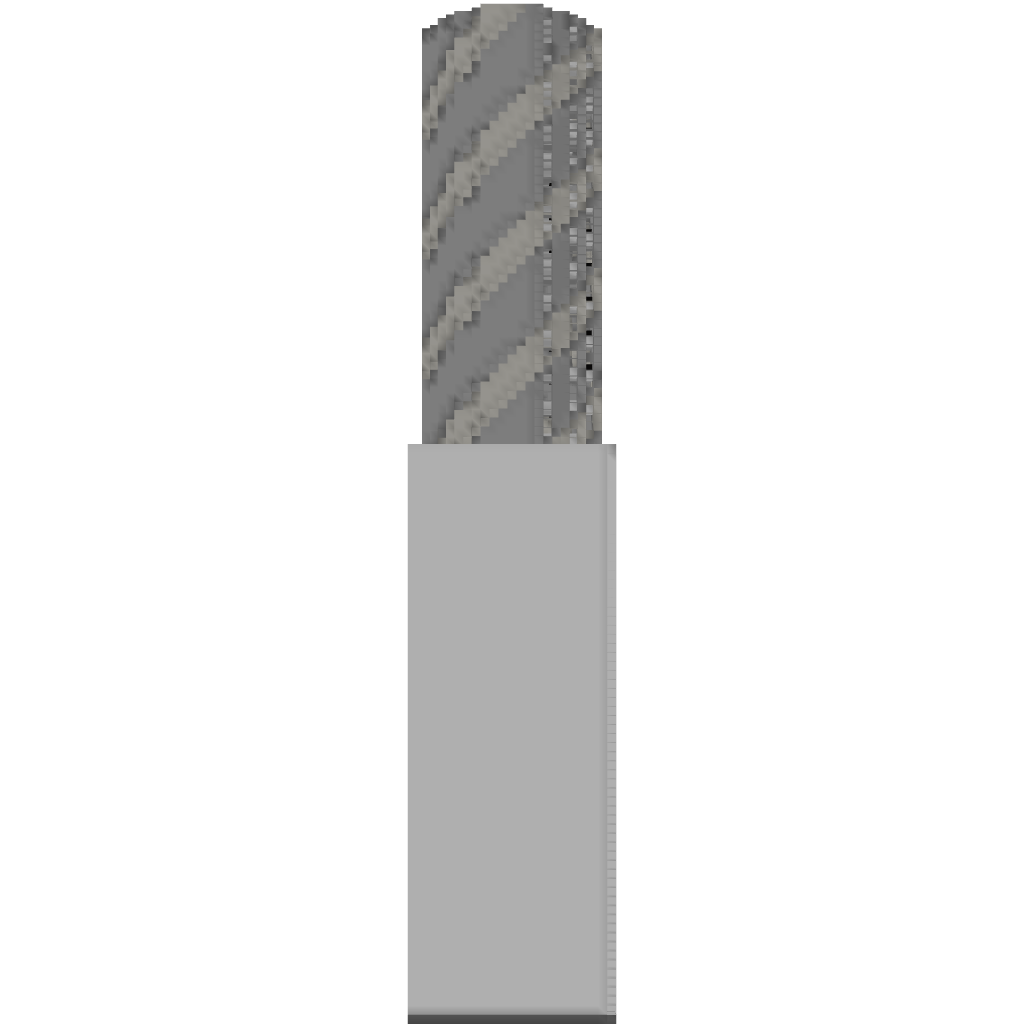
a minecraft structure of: Spiral tower